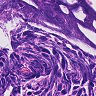
Metastatic tissue present: no